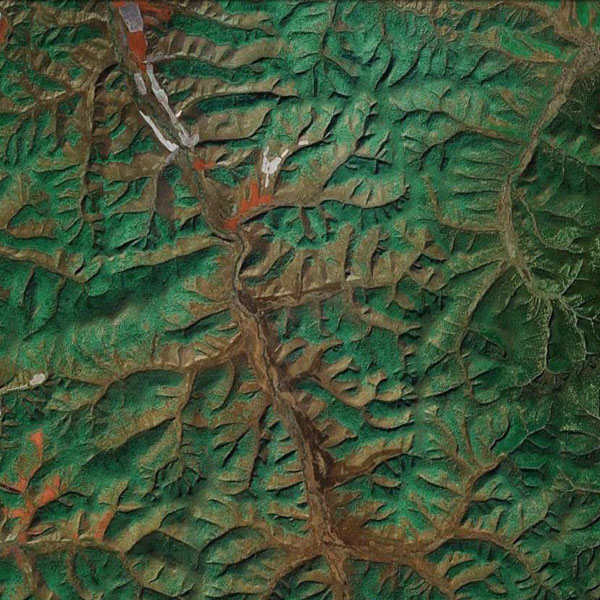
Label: Mountain